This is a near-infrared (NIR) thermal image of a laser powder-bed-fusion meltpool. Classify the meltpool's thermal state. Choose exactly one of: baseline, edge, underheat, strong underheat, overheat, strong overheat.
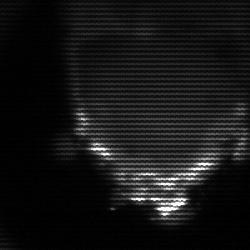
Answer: edge